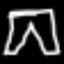
Label: pants